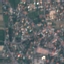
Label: Residential